Question: I am new to asking questions here so I hope I get this correct. I am helping my dad with a spreadsheet and I'm having issues with figuring out how to do one formula. Dont know if it can be done with a formula or if it has to be done with macros.
This is a scoring sheet with multiple matches. For each match there is a total score and the cell next to the score is an X count (number of bulleyes). In the same row (column K) I calculate the top 6 total scores and average them:
> =AVERAGE(LARGE((N15,Q15,T15,W15,Z15,AC15,AF15,AI15,AL15,AO15,AR15,AU15,AX15,BA15,BD15,BG15,BJ15),{1,2,3,4,5,6}))
Now I need to take the AVG of the X counts that are next to the total scores that are used in the formula above and put solution in column L.
For example, if the cells that are used for AVG score in that row are:
> N15,Q15,T15,W15,Z15,AC15
then the cells that would need to be used for the X count AVG would be:
> O15,R15,U15,X15,AA15,AD15
This result would be put into 'L15'
Please help. If any clarification is needed just let me know.

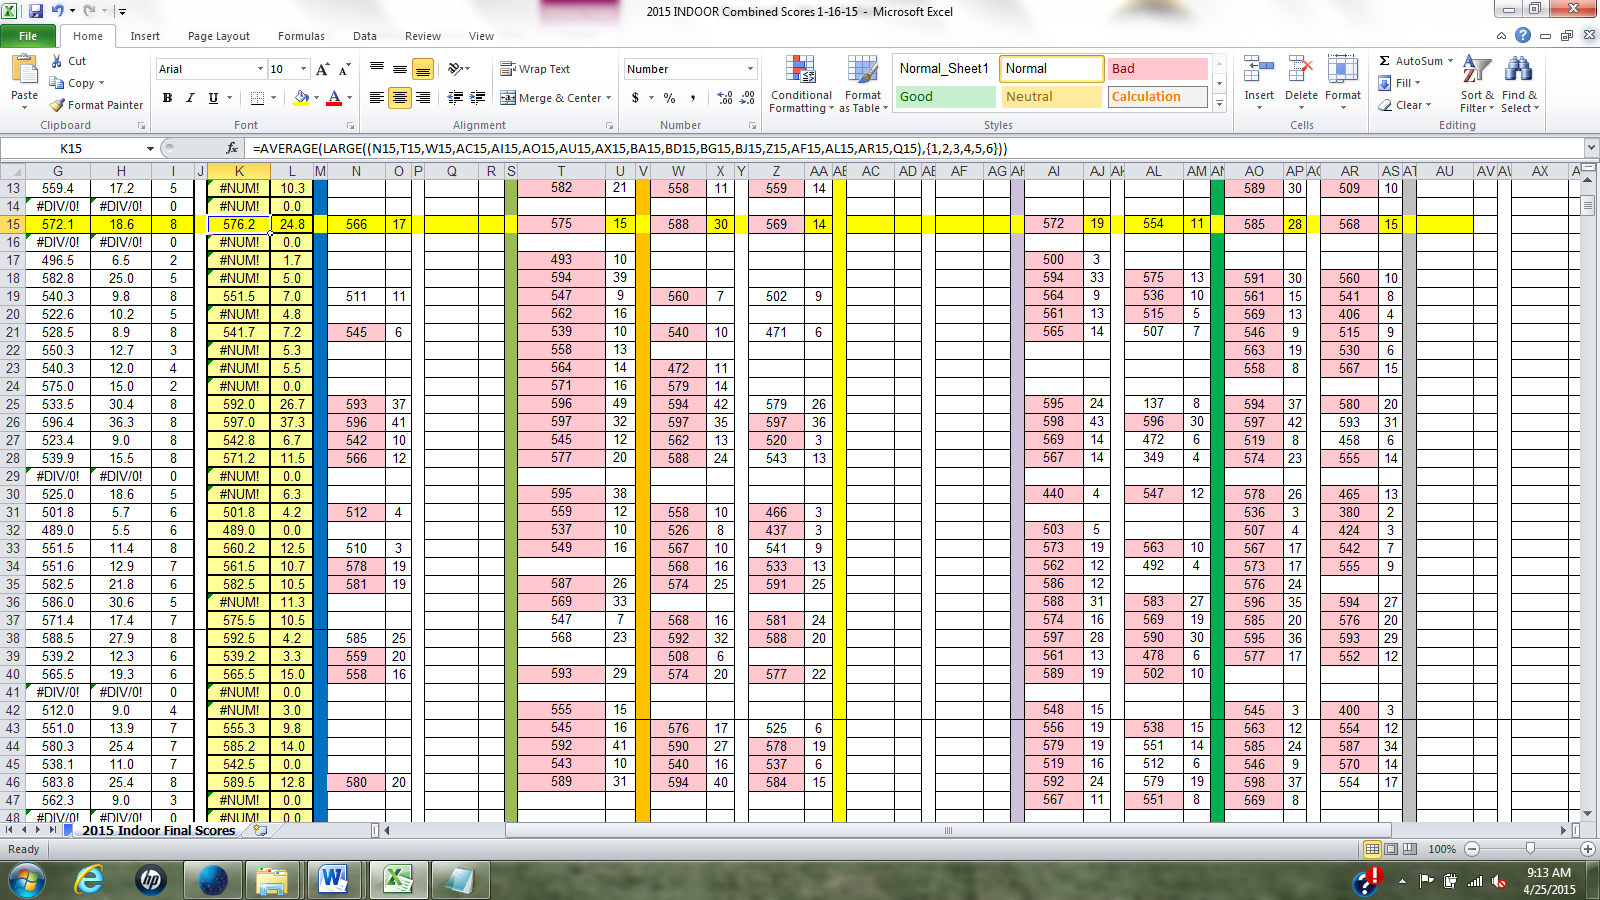
Answer: Please try the following formula:
'''
=SUMPRODUCT(O15:BM15,
--(MOD(COLUMN(N15:BL15)-COLUMN($N15),3)=0),
--(N15:BL15+O15:BM15/10^3+COLUMN(N15:BL15)/10^6>=
LARGE(N15:BL15+O15:BM15/10^3+COLUMN(N15:BL15)/10^6,6))
)/6
'''
How does it work?
'SUMPRODUCT' has 3 parameters - first is the array to sum, next 2 parameters return an array of '0' and '1' to choose only interesting elements of the first array.
- 'MOD(COLUMN(N15:BL15)-COLUMN($N15),3)=0)'
This part is included to avoid listing every single cell. If the score is in every third column of the input range, we can calculate column number relative to first column, and function MOD(column,3) returns: '{1,0,0,1,0,0...}'. So only every third column of input array will be included in sum.
- '(N15:BL15+O15:BM15/10^3+COLUMN(N15:BL15)/10^6>= LARGE(N15:BL15+O15:BM15/10^3+COLUMN(N15:BL15)/10^6,6)'
This part is to decide which 6 of the scores should be included in the final sum. The trickiest part is to decide what to do with ties. My approach is to take:
- -
This means that instead of 'N15' value we calculate:
'''
N15+O15/10^3+COLUMN(N15)/10^6
'''
With your sample data it evaluates to: '566.017014'. First three decimal places is the number of bulleyes, next 3 is column number.
You can use the same formula to calculate average of top 6 scores by changing the first parameter:
'''
=SUMPRODUCT(N15:BL15,
--(MOD(COLUMN(N15:BL15)-COLUMN($N15),3)=0),
--(N15:BL15+O15:BM15/10^3+COLUMN(N15:BL15)/10^6>=
LARGE(N15:BL15+O15:BM15/10^3+COLUMN(N15:BL15)/10^6,6))
)/6
'''